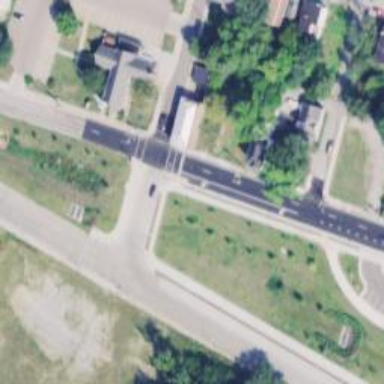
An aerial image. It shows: Footway crossing.